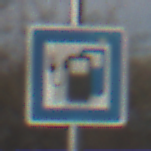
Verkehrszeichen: LadestationFuerElektrofahrzeuge
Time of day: MorningAfternoon
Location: Outdoor (Nature)
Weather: PartlyCloudy
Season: NotSpecified
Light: Natural